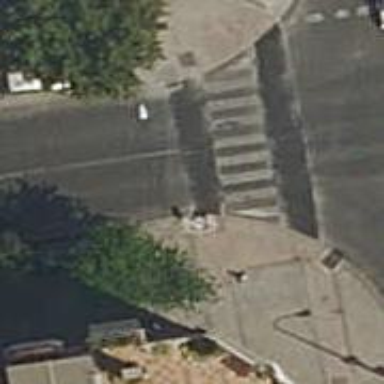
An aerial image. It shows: Pedestrian crossing with zebra markings on the footway.